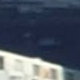
Vehicle type: Car